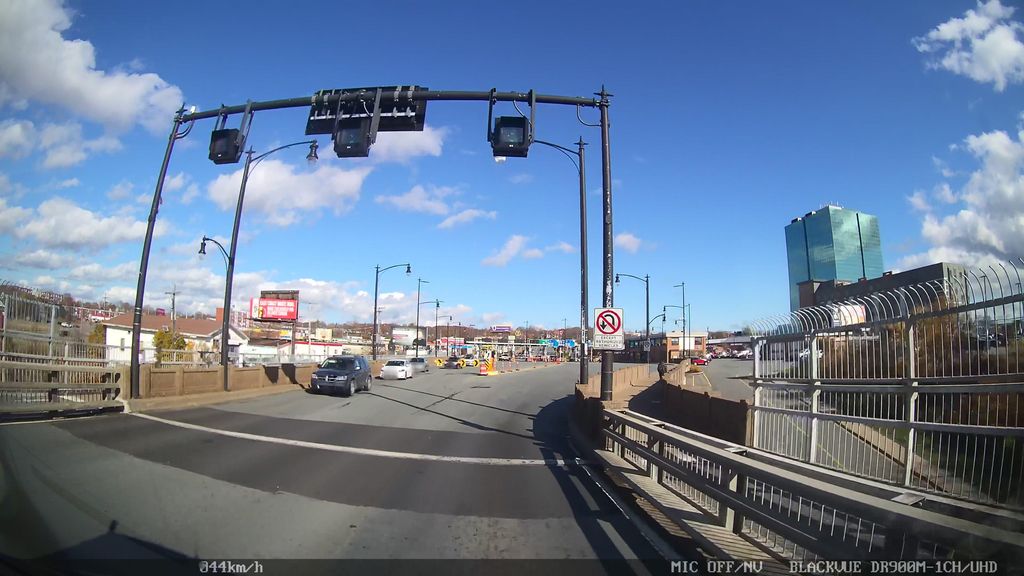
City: halifax